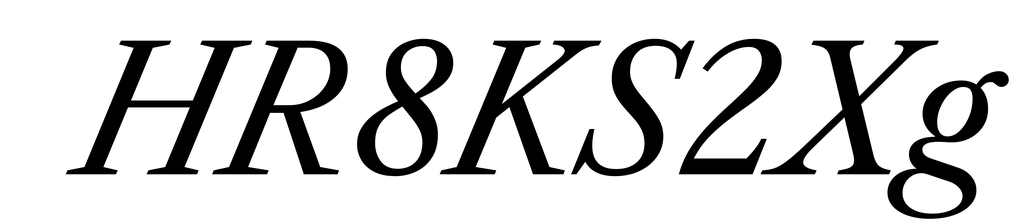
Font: LibreCaslonText-Italic_Italic